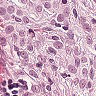
Metastatic tissue present: yes